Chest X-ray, AP view. Patient: 26 years old, sex M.
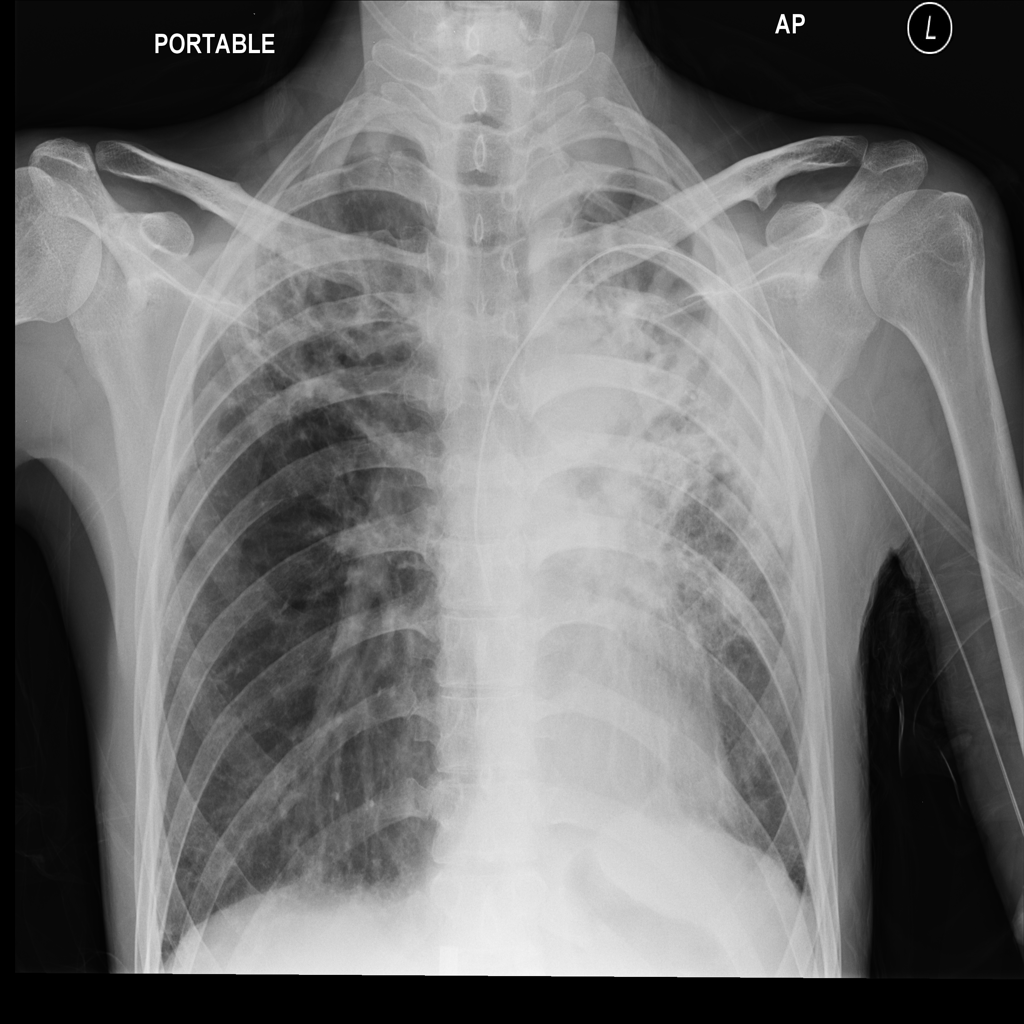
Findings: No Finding